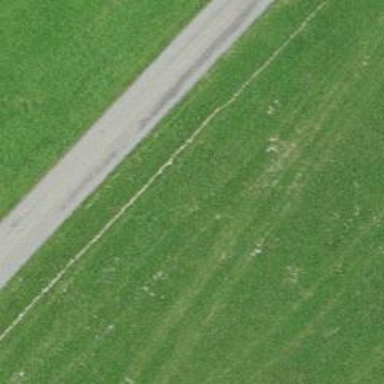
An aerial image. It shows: Unclassified asphalt road with no sidewalk.